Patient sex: M
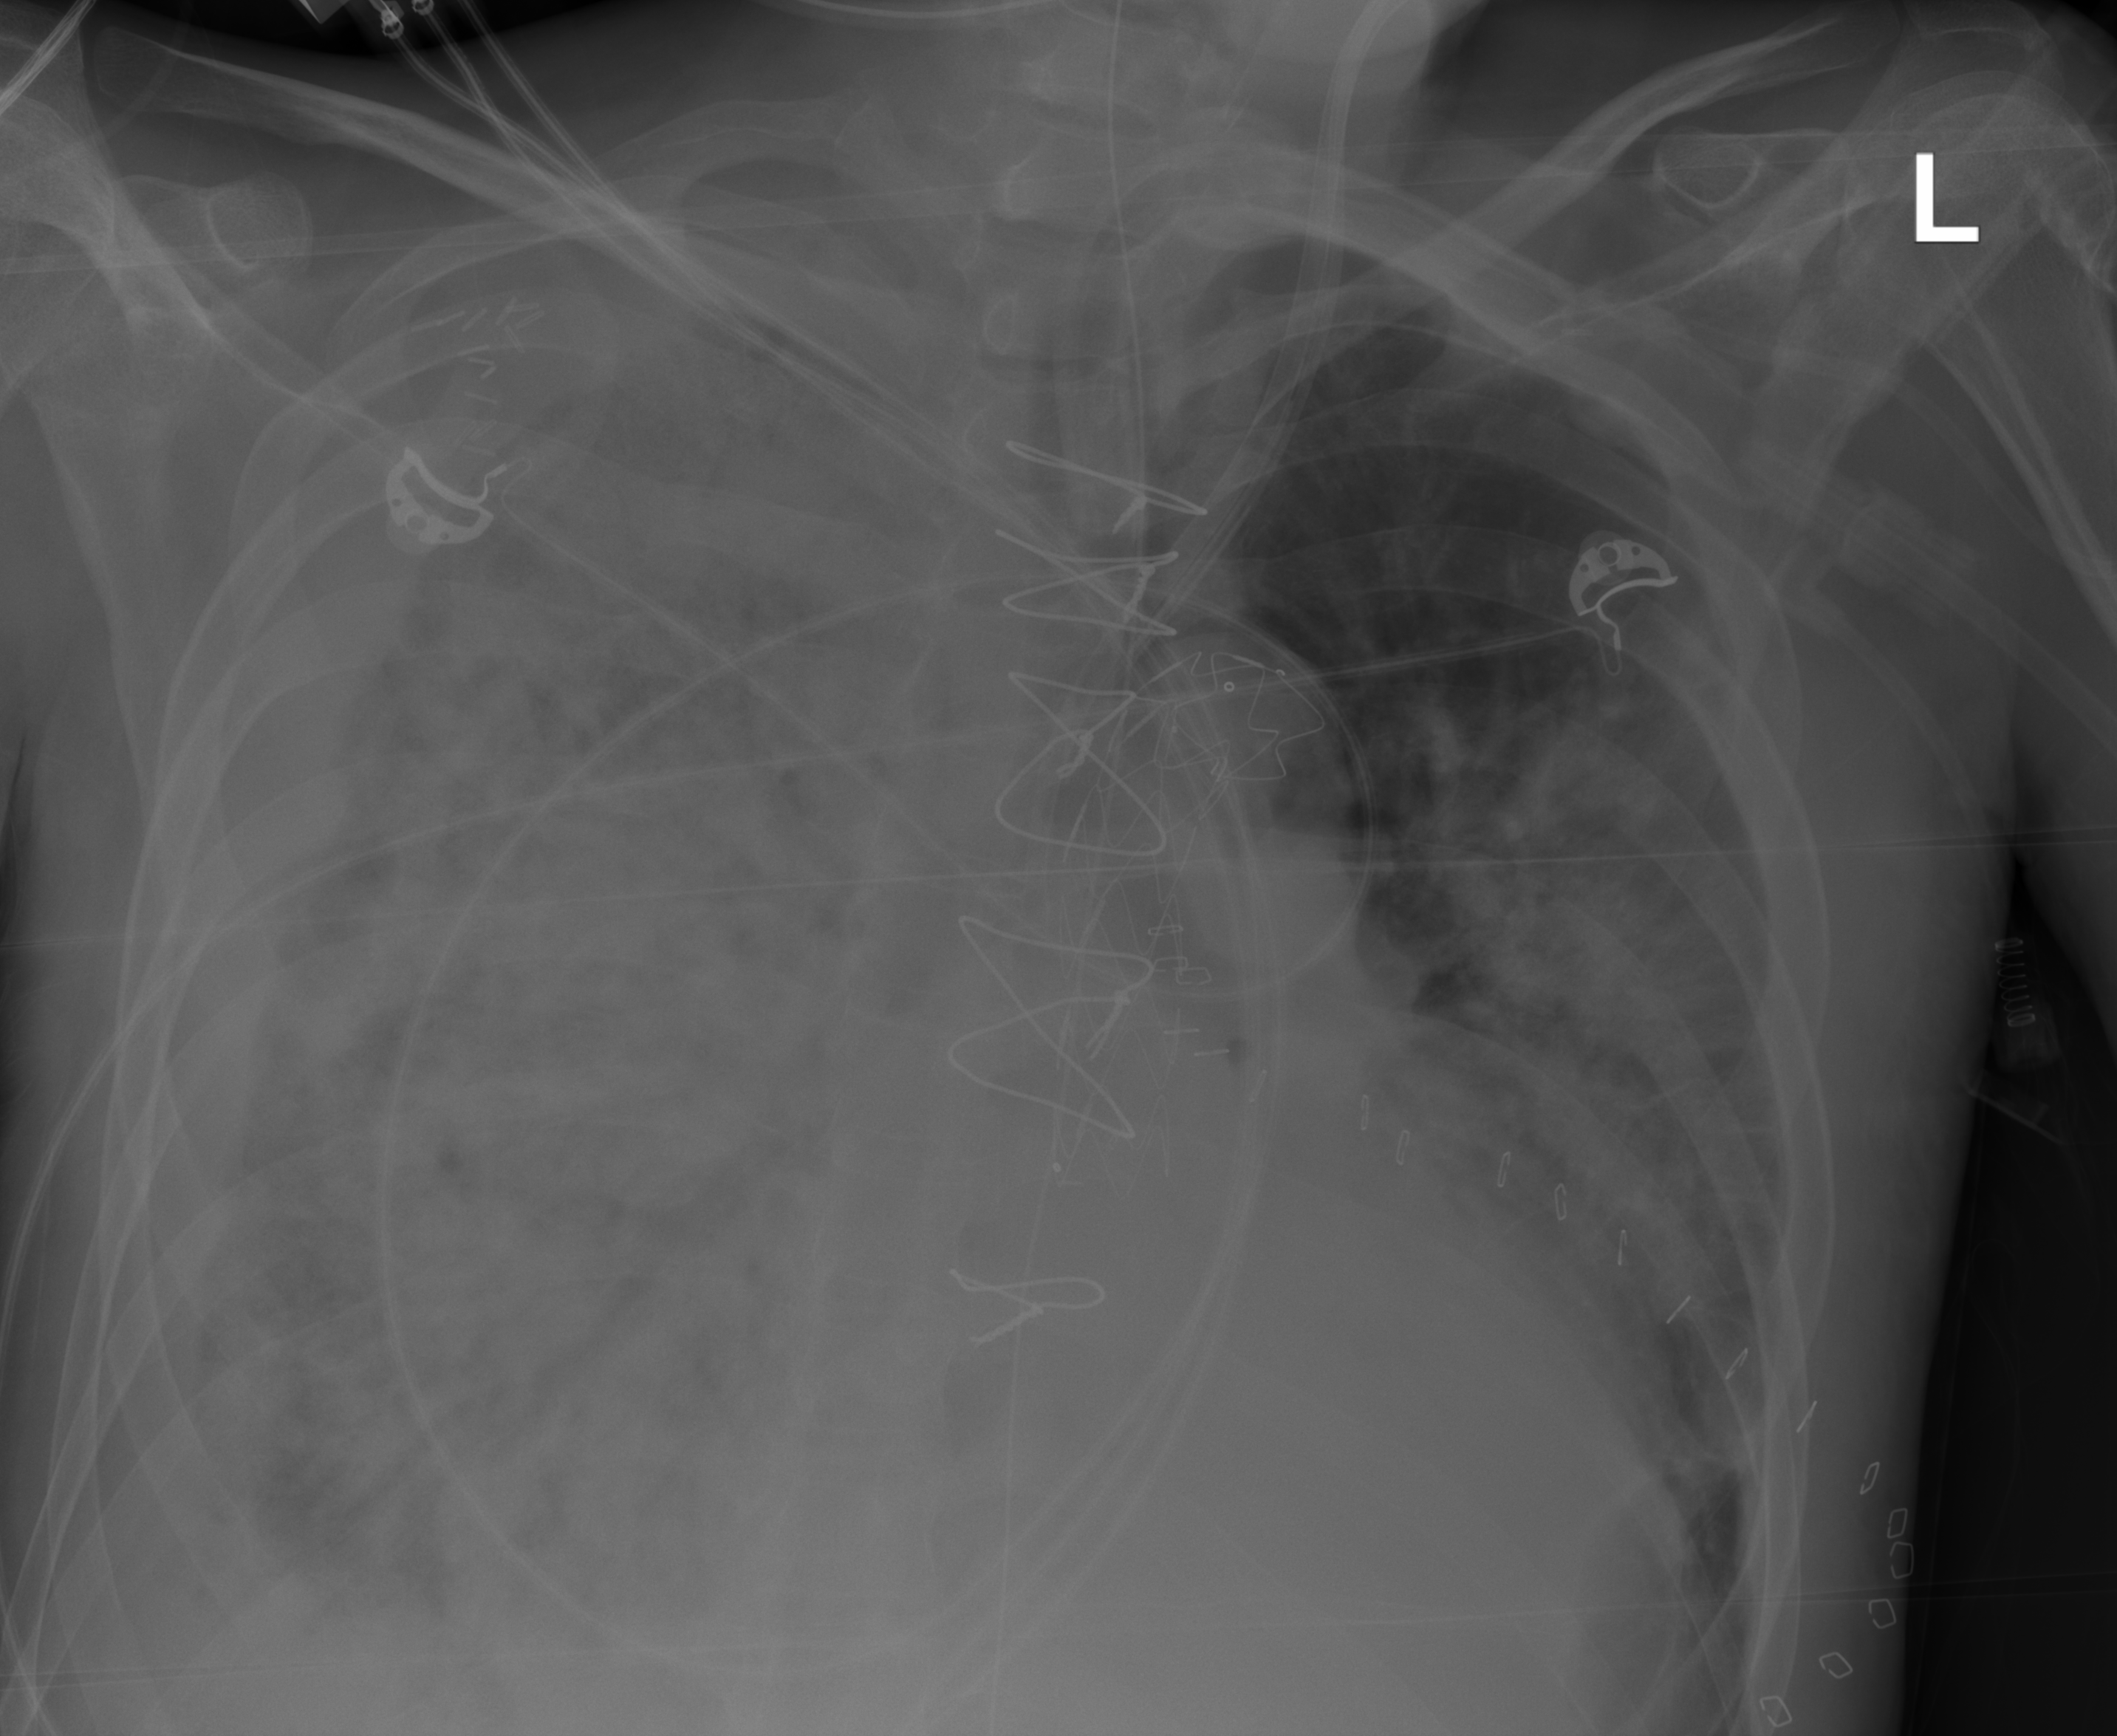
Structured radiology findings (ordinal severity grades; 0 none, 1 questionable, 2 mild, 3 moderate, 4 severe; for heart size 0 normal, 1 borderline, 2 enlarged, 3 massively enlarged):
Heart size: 1
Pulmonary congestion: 0
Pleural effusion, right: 2
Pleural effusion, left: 2
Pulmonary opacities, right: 4
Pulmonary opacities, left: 3
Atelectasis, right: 3
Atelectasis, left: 2